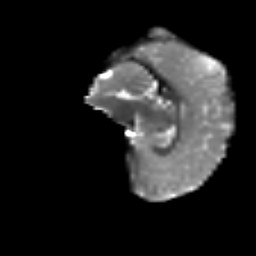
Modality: T2w
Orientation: sagittal
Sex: female
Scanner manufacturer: siemens
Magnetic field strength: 3 T
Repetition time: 5 s
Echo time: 0.071 s